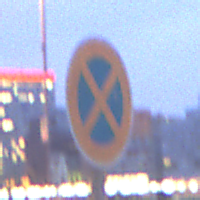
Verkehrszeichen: AbsolutesHalteverbot
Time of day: Night
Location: Outdoor (Urban)
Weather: PartlyCloudy
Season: NotSpecified
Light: Artificial